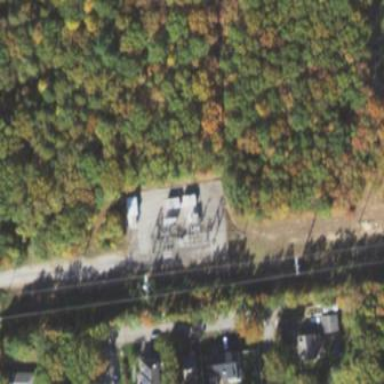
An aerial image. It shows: Power substation.